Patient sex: M
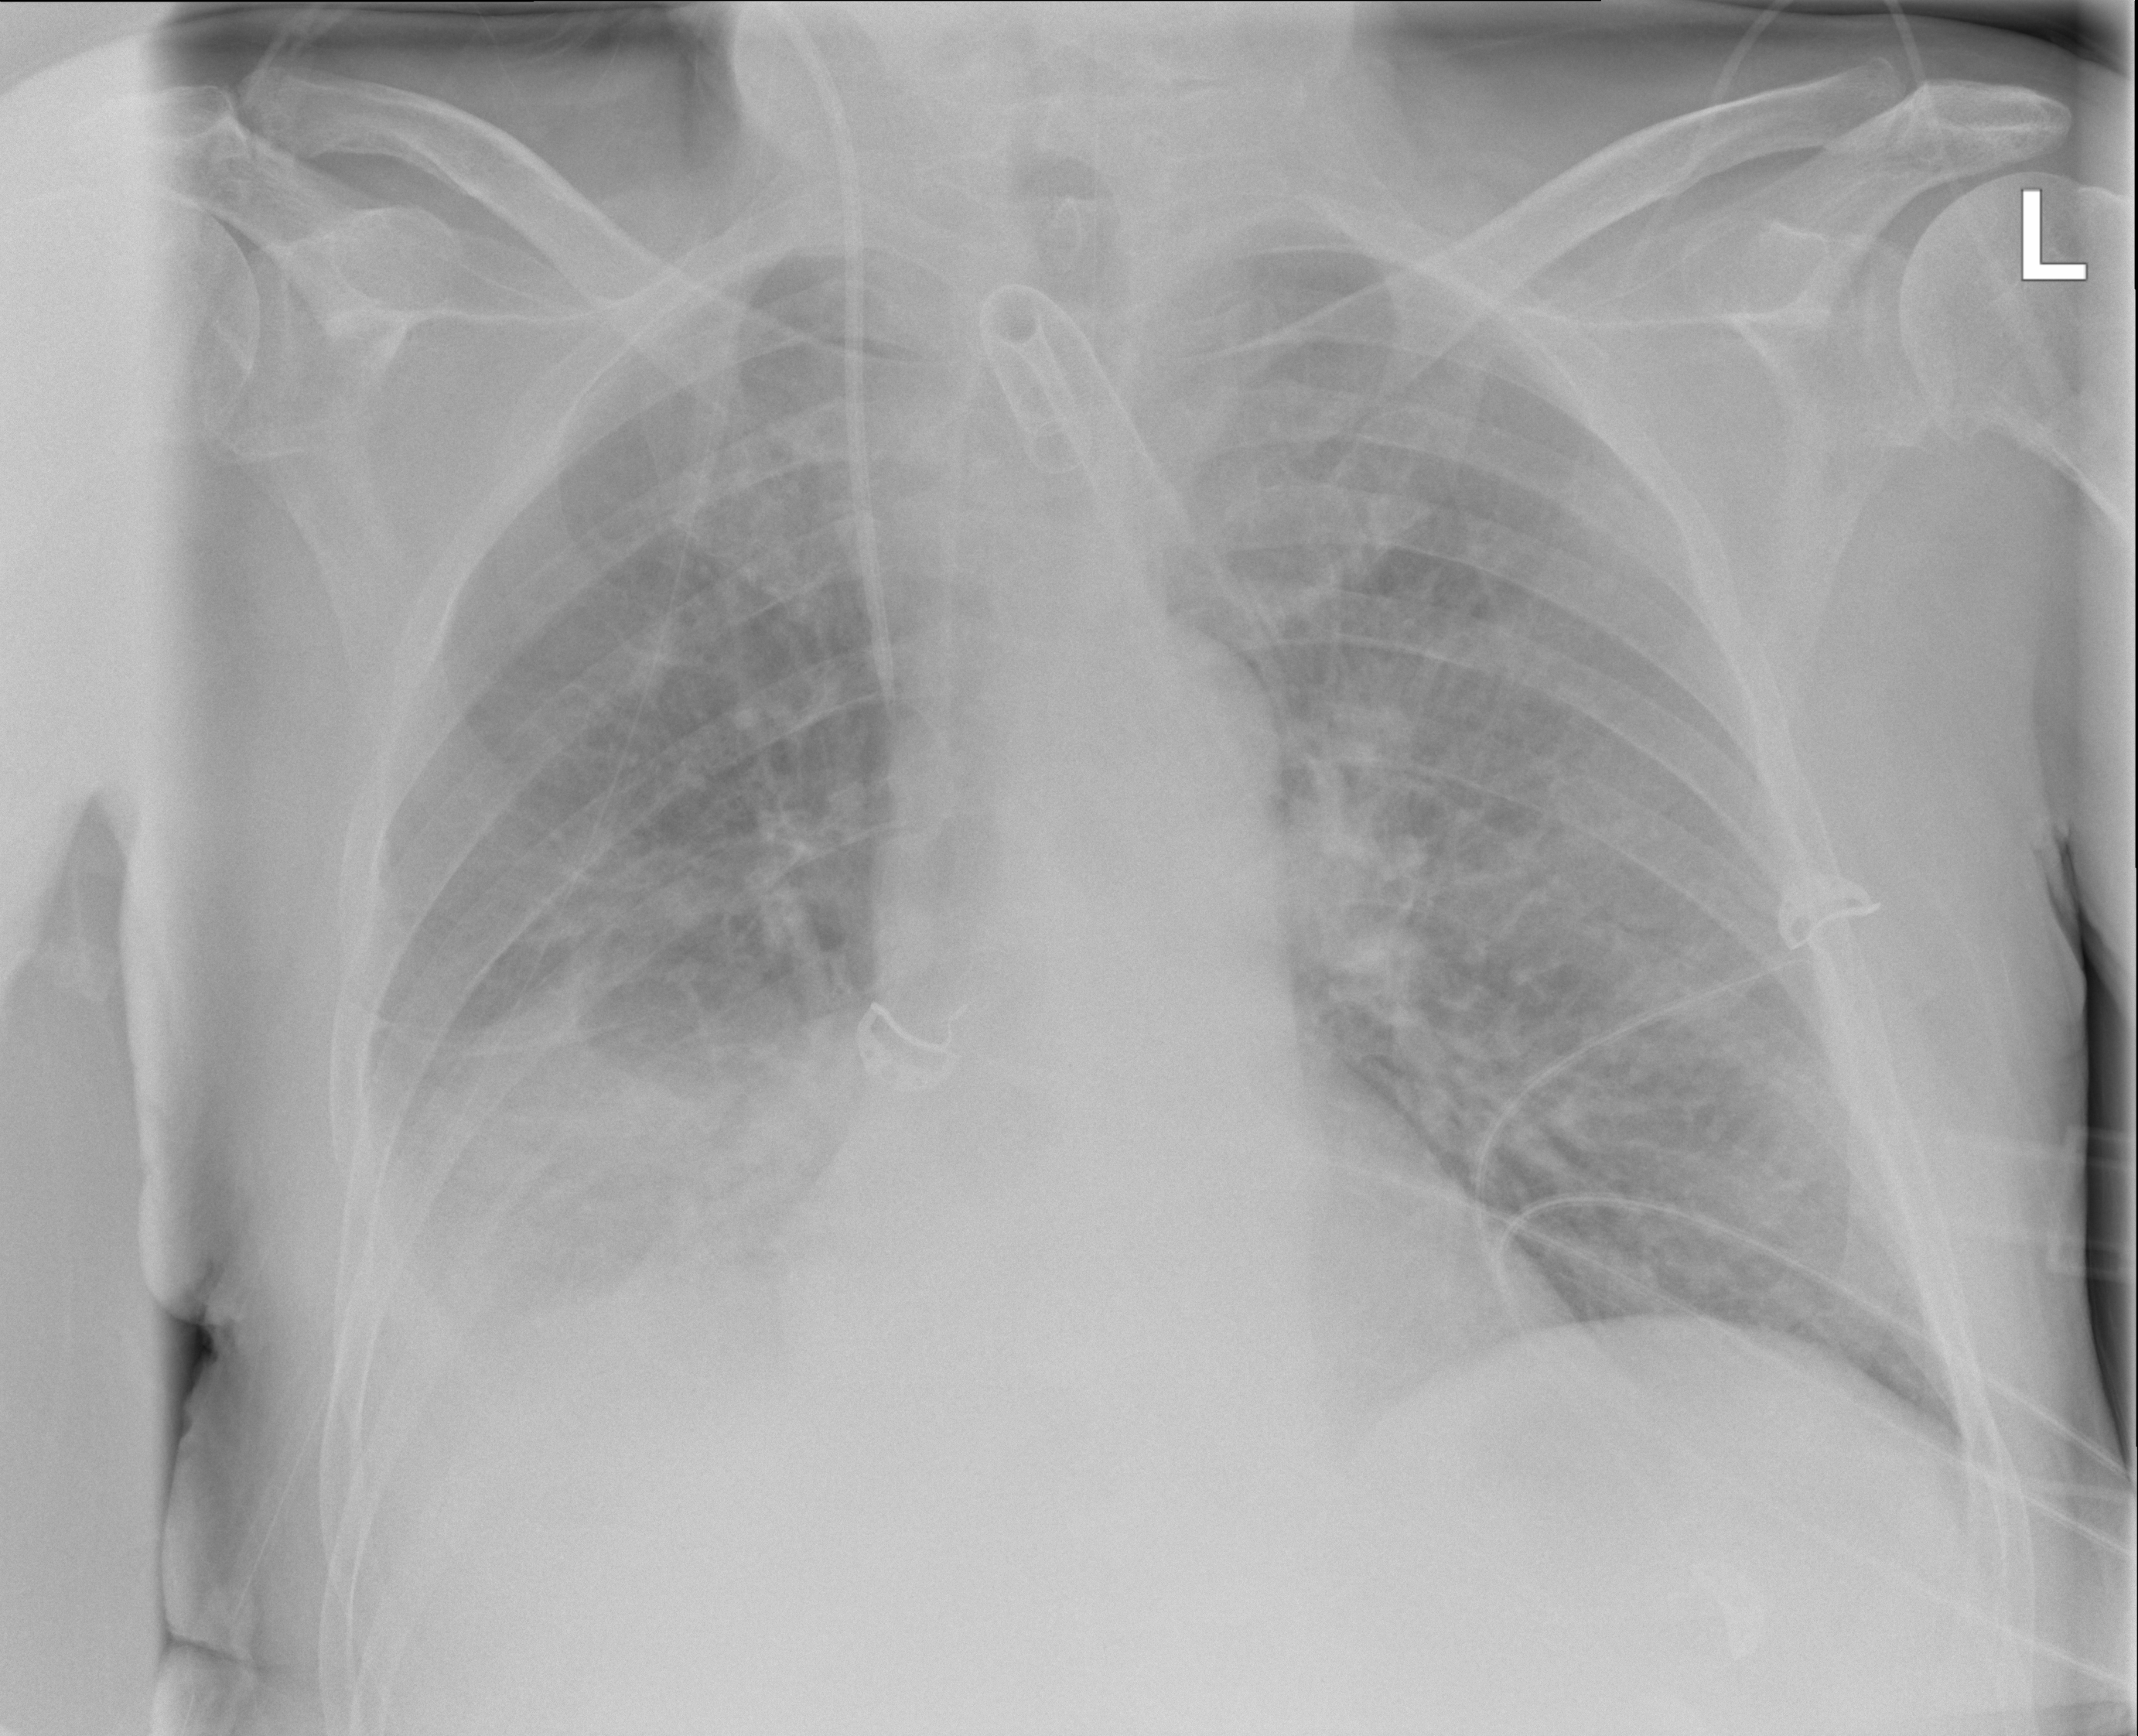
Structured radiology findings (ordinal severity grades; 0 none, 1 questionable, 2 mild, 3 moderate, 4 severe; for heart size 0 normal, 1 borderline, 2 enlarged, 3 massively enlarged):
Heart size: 2
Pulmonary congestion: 2
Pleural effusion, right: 3
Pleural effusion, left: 0
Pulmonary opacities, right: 2
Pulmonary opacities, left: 2
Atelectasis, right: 2
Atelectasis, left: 2